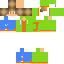
A male human skin with medium skin, wearing brown long hair dressed in a green hoodie and blue pants, featuring a closed mouth.